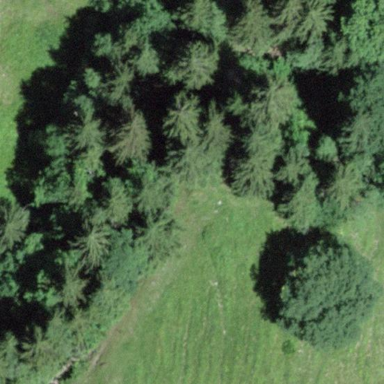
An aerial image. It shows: Forest area.